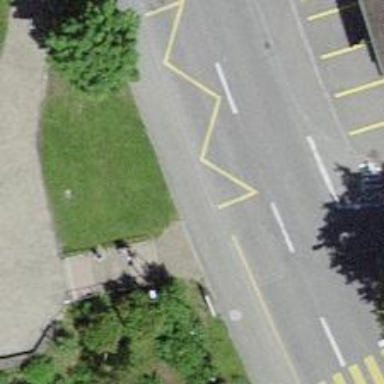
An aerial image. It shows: Bus stop with platform for public transport.